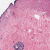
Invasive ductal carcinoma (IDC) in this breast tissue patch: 0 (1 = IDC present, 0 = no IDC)